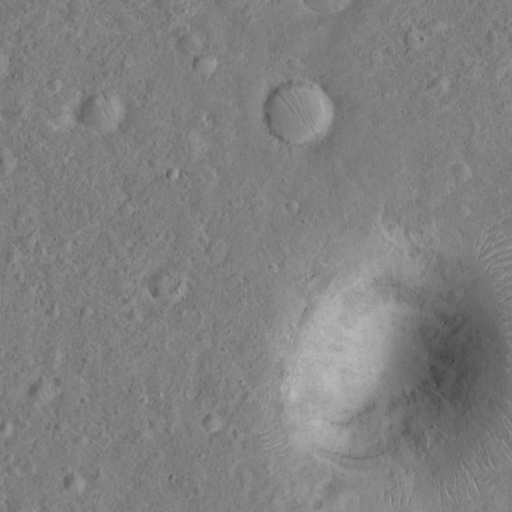
Objects detected: cone